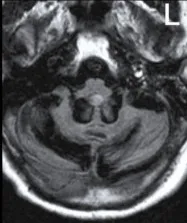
MRI at age 61 demonstrating severe atrophy of the cerebral hemispheres, cerebellum, and brainstem. FLAIR axial MRI, showing white matter signal hyperintensities.
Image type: radiology (mri)